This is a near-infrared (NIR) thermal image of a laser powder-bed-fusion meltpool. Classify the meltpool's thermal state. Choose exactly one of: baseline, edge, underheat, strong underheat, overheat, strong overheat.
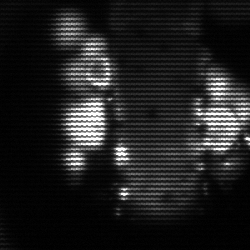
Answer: strong underheat